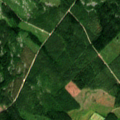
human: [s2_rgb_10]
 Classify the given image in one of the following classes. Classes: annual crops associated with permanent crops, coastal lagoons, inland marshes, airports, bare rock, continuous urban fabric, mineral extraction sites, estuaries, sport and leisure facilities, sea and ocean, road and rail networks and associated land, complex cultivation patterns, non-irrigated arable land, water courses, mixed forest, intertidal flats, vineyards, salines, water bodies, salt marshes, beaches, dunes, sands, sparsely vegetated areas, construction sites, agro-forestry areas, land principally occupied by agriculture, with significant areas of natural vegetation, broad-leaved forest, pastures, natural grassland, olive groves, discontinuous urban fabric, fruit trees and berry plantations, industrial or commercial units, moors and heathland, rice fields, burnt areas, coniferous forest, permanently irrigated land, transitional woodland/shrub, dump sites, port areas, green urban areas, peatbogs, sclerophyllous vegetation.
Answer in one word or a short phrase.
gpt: non-irrigated arable land, coniferous forest, mixed forest, transitional woodland/shrub